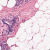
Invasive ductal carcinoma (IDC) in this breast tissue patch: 0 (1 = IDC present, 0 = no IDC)